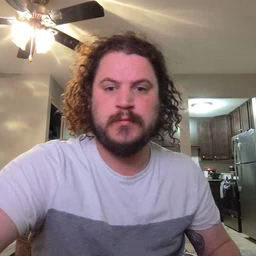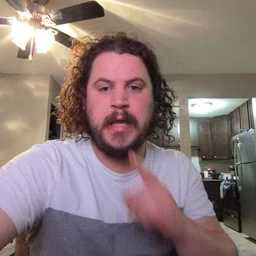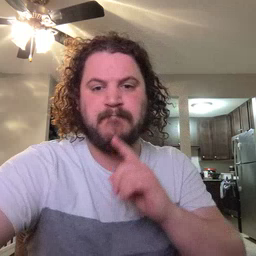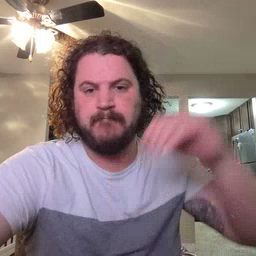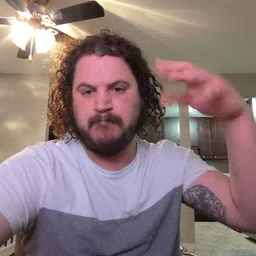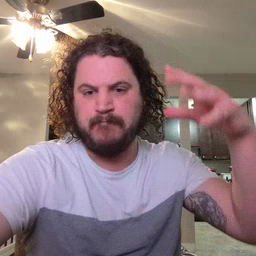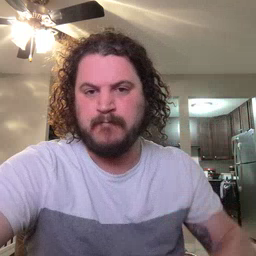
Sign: lamp